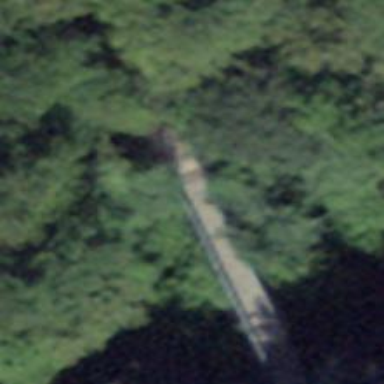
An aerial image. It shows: Path leading to bridge.